Question: I am trying to bind xmlData into jsTree but the data is not being populated into jsTree (other than Mozila firefox).
What have I missed in following code?
jsTreeDemo.html file:
'''
<html>
<head>
<title>Use jsTree</title>
<script type="text/javascript" src="jquery-1.7.2.min.js"></script>
<script type="text/javascript" src="jquery.jstree.js"></script>
<script type="text/javascript">
$(document).ready(function(){
$.ajax({
type: "GET",
url: "Employees_xml_flat.xml",
dataType: "text",
success: function(xmlData) {
$("#treeViewDiv").jstree({
"xml_data" : {
"data" : xmlData
},
"plugins" : [ "themes", "xml_data" ]
});
}
});
});
</script>
</head>
<body>
'''
Sample xml file as follows:
> '''
<root>
<item id="4" parent_id="0" state="open">
<content><name><![CDATA[Charles Madigen]]></name></content>
</item>
<item id="192" parent_id="4">
<content><name><![CDATA[Ralph Brogan]]></name></content>
</item>
<item id="295" parent_id="192">
<content><name><![CDATA[Bhushan Sambhus]]></name></content>
</item>
<item id="294" parent_id="192">
<content><name><![CDATA[Betsy Rosenbaum]]></name></content>
</item> </root>
'''
**Mozila firefox version 11.0 ** : jsTree populated well
**Internet explorer version IE8 **:

Browser compatibility issue?
Code issue?
Xml format issue ?
Any help or guidance in this matter would be appreciated.
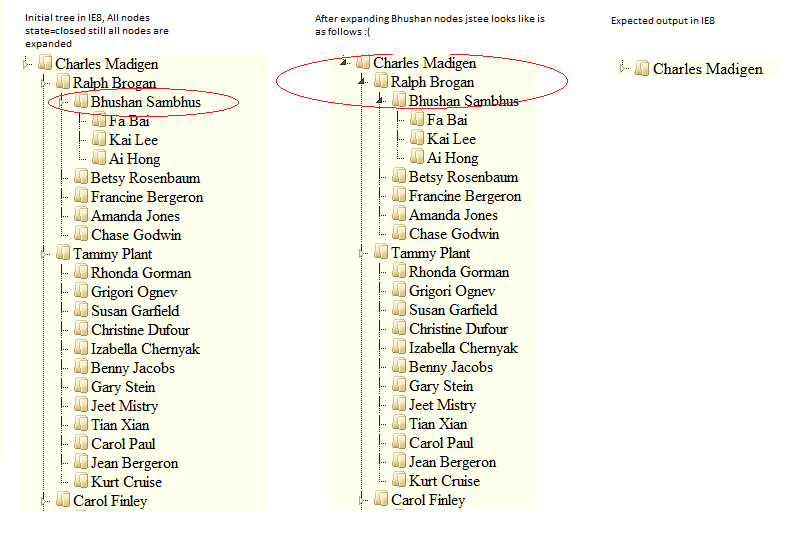
Answer: Let me assume that the url to 'Employees_xml_flat.xml' is correct. Then the variable should be a string containing the data of your xml sample file.
Also let me assume that you put the "themes" folder that goes with the jstree package in the same folder as your 'jquery.jstree.js' file.
The first thing I notice is that your sample xml file does not contain a '</root>' element at the end of your sample xml file!! If your sample xml file does not contain this element, your jstree will keep showing "Loading...".
Furthermore, instead of obtaining your sample xml file using ajax, I put it manually into a string (+ '</root>' at the end of the file). My results show this your sample xml file should have the correct file format this way and the code should work in Firefox, Chrome and Internet Explorer. Here is my test html file:
'''
<html>
<head>
<title>Use jsTree</title>
<script type="text/javascript" src="jquery.js"></script>
<script type="text/javascript" src="jquery.jstree.js"></script>
<script type="text/javascript">
$(document).ready(function(){
$.ajax({
type: "GET",
url: "Employees_xml_flat.xml",
dataType: "text",
success: function(xmlData) {
$("#treeViewDiv").jstree({
"xml_data" : {
"data" : xmlData
},
"plugins" : [ "themes", "xml_data" ]
});
}
});
});
</script>
</head>
<body>
<div id="treeViewDiv"></div>
</body>
</html>
'''
---
## UPDATE
I took a look at it again, based on your comment. Looking at the jstree documentation, the data is to be added as an XML string:
> dataA XML string (or false if not used). Default is false.Specifies the content to load into the container and convert to a
tree.
Currently, since you have selected the dataType in your ajax call to be 'xml', the return object is a XMLObject and not a string. To have the ajax call return a plain text string, set the dataType to 'text'. I have updated the piece of code above and it should work :)
The line
'''
var xmlstr = xmlData.xml ? xmlData.xml : ( new XMLSerializer()).serializeToString(xmlData);
'''
is thus not needed anymore. But even if you would want to put keep this line in, it should work properly. Tested it in Chrome, IE and firefox.
---
## IE8 update
I have taken a look if I got the same result as you did in IE8. Opened the exact html file as in the above code, except that I replaced jquery.js with: <URL>. As you can see, the code works, also in IE8.
What version of jQuery are you using? Are you using version 1.7.2.? Could it be that your jQuery.js file is corrupted in some way?
---
## Another update
The solution to the error caused in Chrome can be found <URL>. This should definitely fix your problem in Chrome. As for IE7 and IE8: you have to add a DOCTYPE to your html page. I.e.:
'''
<!DOCTYPE html PUBLIC "-//W3C//DTD XHTML 1.0 Strict//EN"
"http://www.w3.org/TR/xhtml1/DTD/xhtml1-strict.dtd">
<html xmlns="http://www.w3.org/1999/xhtml">
'''